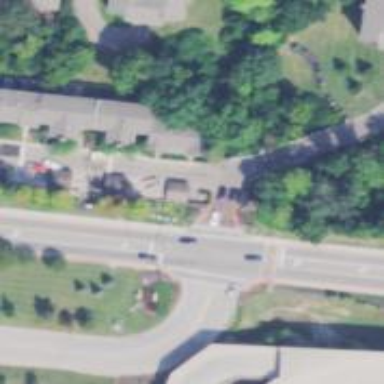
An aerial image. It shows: Unmarked road crossing.